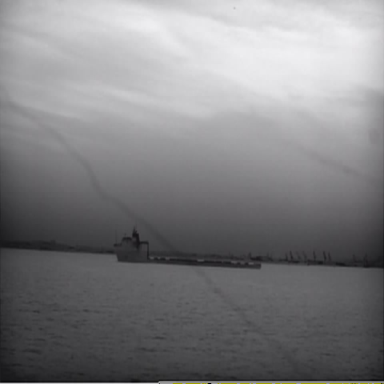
There is a liner in the infrared image.